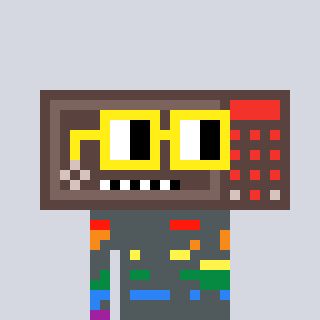
a pixel art character with square yellow glasses, a wallsafe-shaped head and a peachy-colored body on a cool background